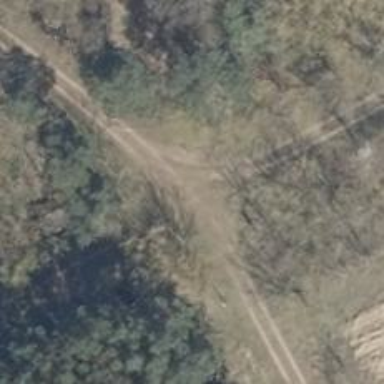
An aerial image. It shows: Compacted track road with grade3 tracktype.